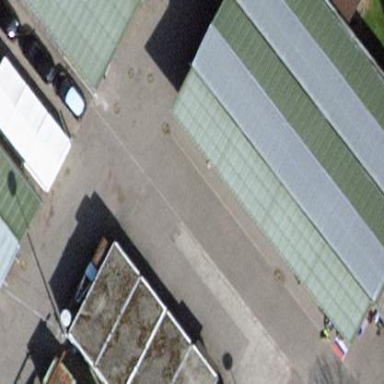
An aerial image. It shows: View of roof of building.